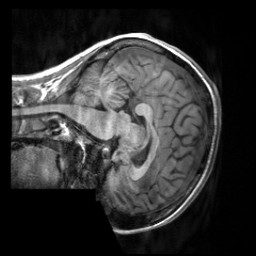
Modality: T1w
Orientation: sagittal
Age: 36
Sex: female
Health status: healthy
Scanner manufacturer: siemens
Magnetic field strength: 3 T
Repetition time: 2 s
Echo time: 0.00232 s